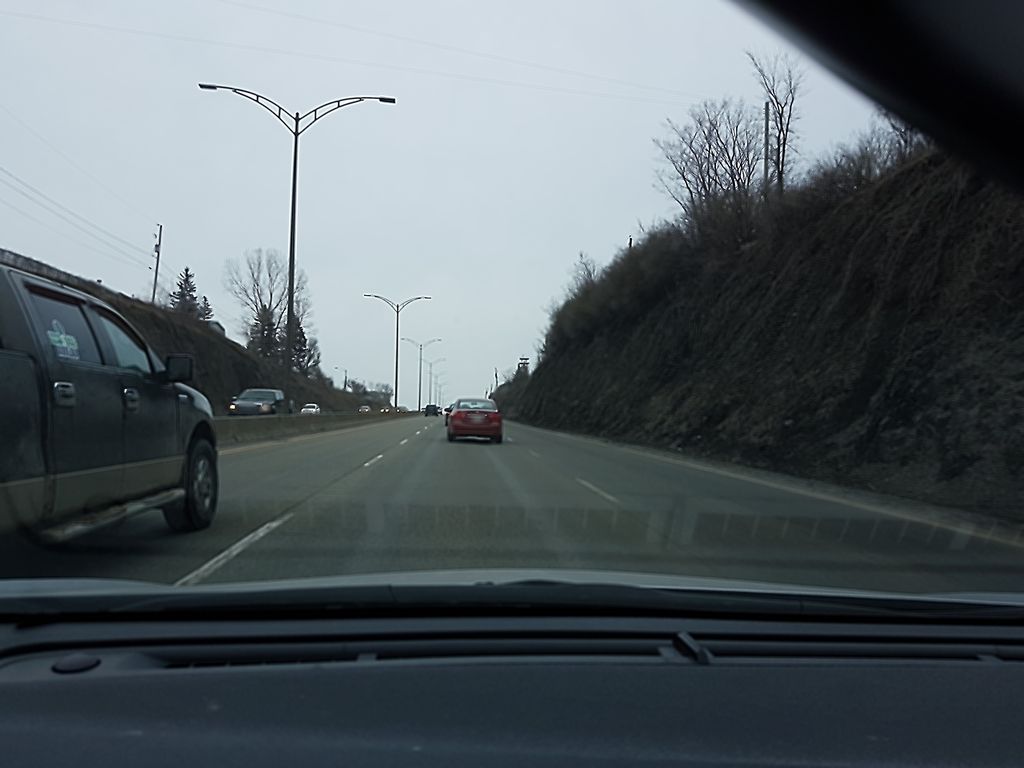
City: quebec_city